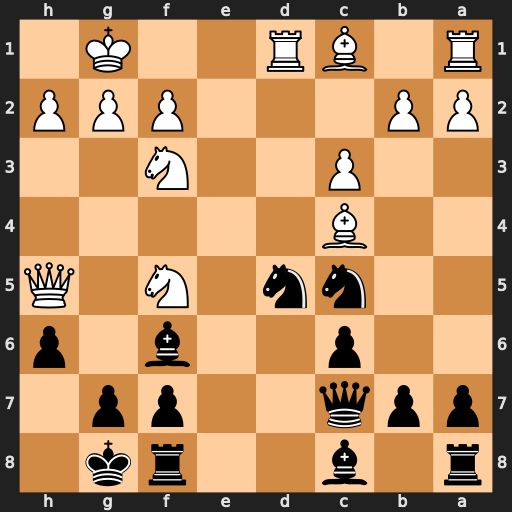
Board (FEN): r1b2rk1/ppq2pp1/2p2b1p/2nn1N1Q/2B5/2P2N2/PP3PPP/R1BR2K1
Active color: b
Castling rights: -
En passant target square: -
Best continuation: g6 Qxh6 Bxf5